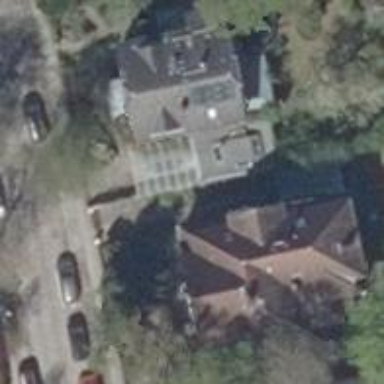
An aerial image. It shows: Detached building.